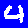
Digit: 4